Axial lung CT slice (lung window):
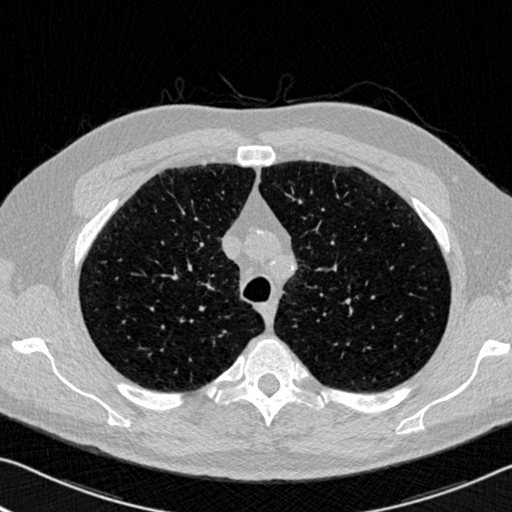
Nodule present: no